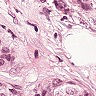
Metastatic tissue present: yes